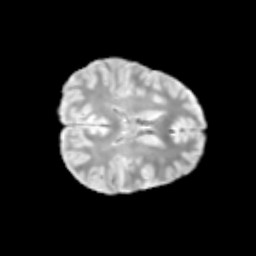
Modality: T2w
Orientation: axial
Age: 9
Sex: female
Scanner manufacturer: siemens
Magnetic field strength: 3 T
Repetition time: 3.8 s
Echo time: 0.07 s